Question: I'm working with Git and I learned a lot but somethings still on learning process. I'm working with SmartGit client on Windows.
In master branch, another developer made some changes on the same file I did (see image). Today I made a commit to my working tree and then made a pull request, and here goes the problem since the file entered conflict mode.
So what is the action to take on this case to maintain both code: master branch and my code? Any advice?

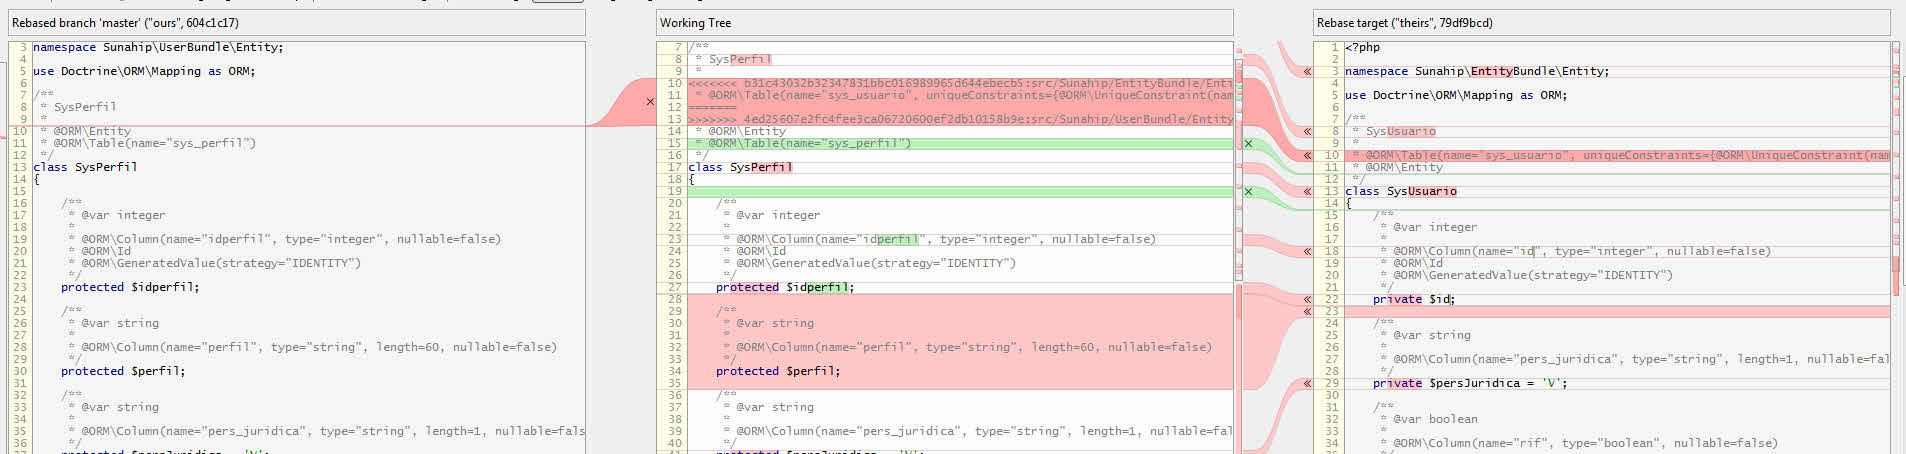
Answer: '''
git pull --rebase
'''
That will result in a merge conflict, assuming you have git setup to use your tool of choice for merge conflict resolution, you can then type:
'''
git mergetool
'''
That should launch your merge resolution tool of choice. Just deal with the merge and save the result. When done do:
'''
git rebase --continue
'''
If there are multiple conflicts you may have to go through this process multiple times to get through them all. Once the rebase finishes you will be cleanly committed on top of master.
In the case of Smart Git, to do the 'git pull --rebase' I mentioned follow the directions here:
<URL>
Then to resolve the merge ('git mergetool') follow the directions here:
<URL>